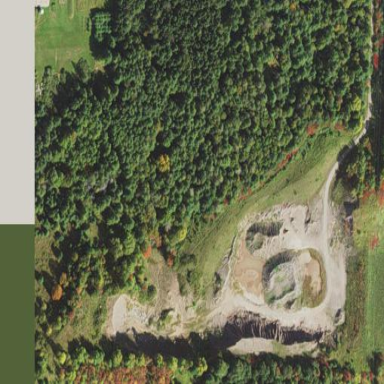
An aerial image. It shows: Quarry area.